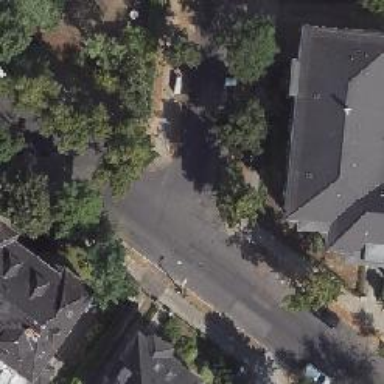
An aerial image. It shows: Residential road with asphalt surface and sidewalks on both sides. There is parallel parking on the street. The left sidewalk has surface of sett.